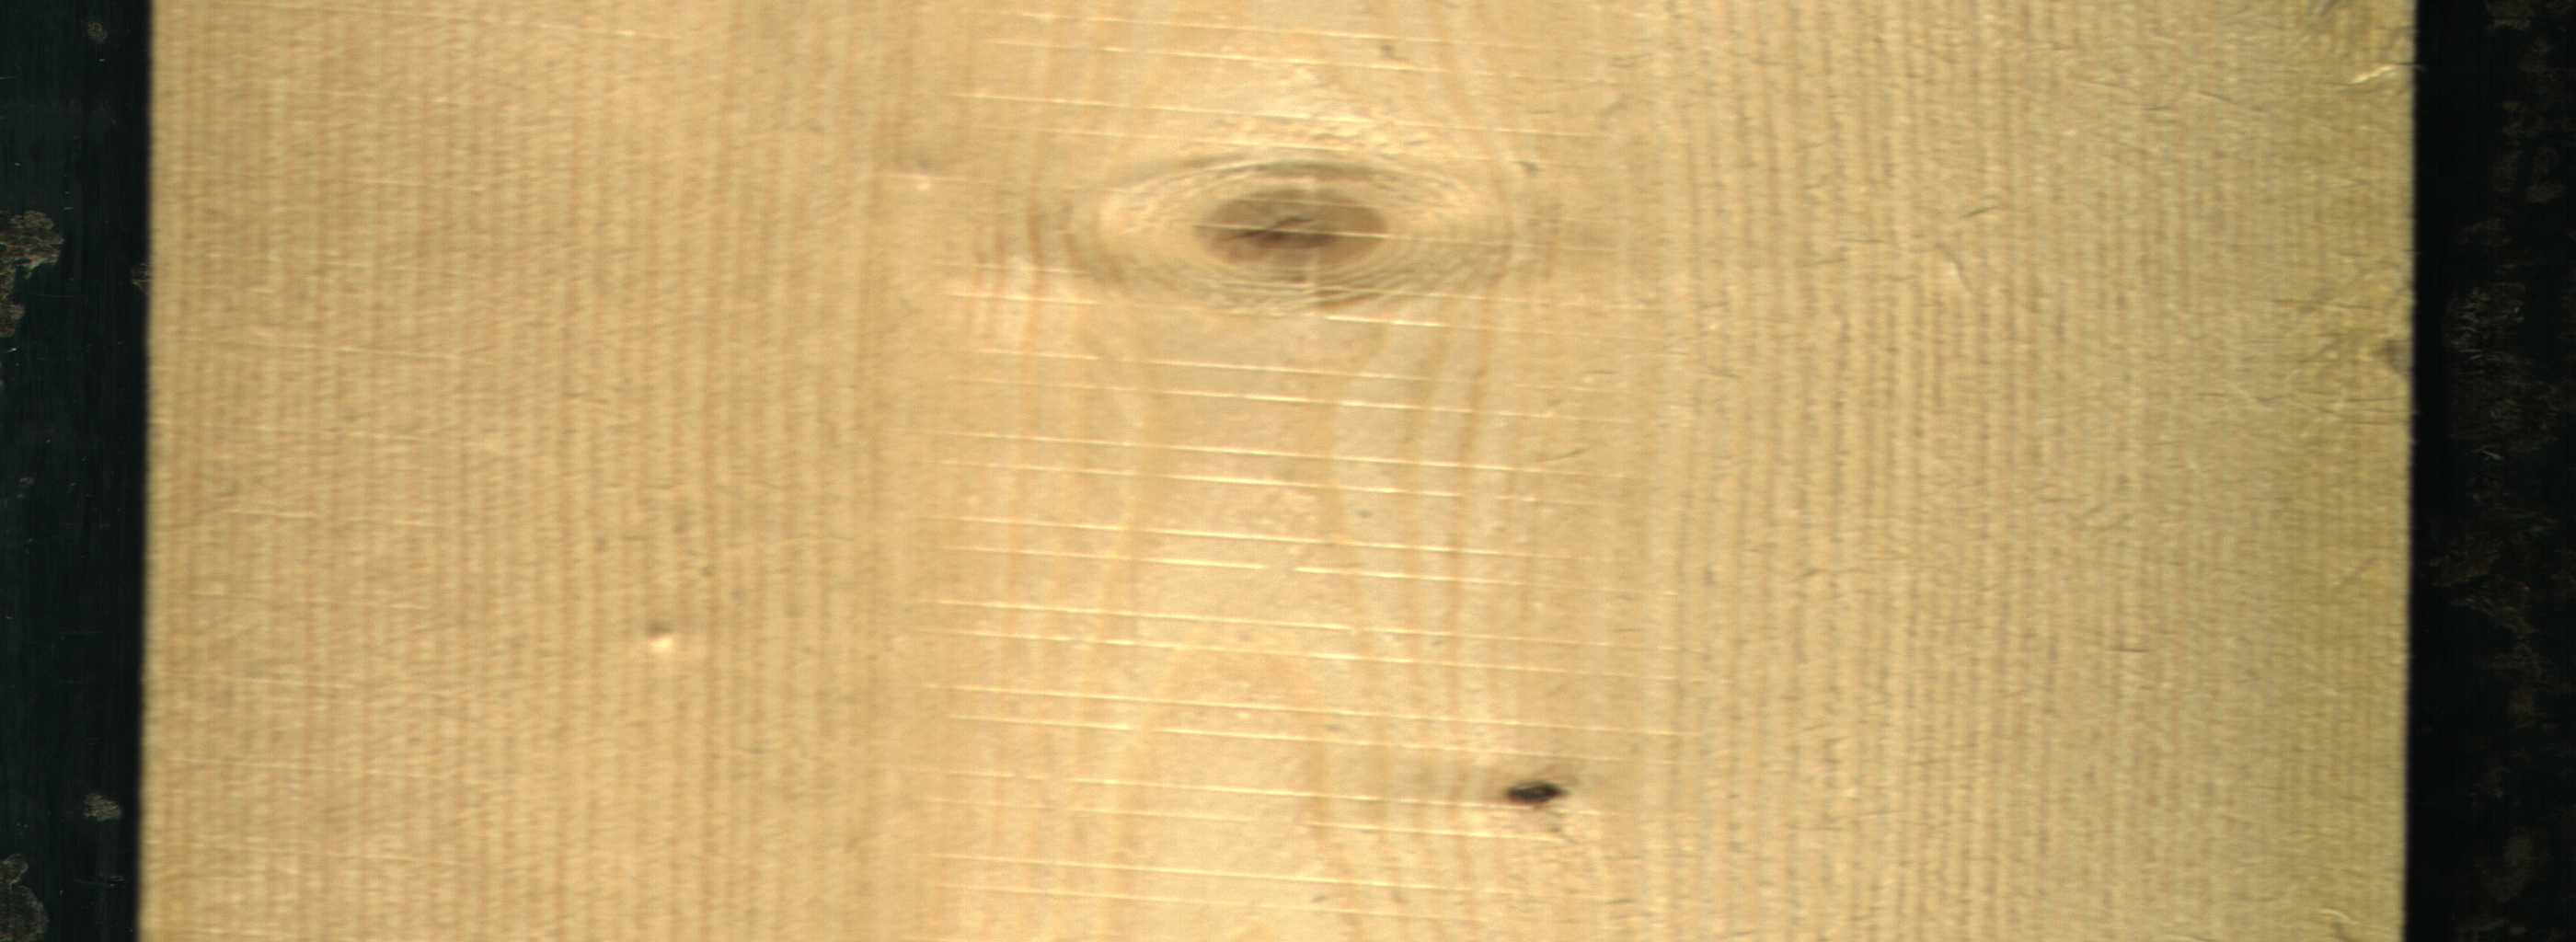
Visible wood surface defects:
Dead_Knot
Live_Knot